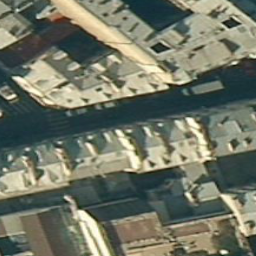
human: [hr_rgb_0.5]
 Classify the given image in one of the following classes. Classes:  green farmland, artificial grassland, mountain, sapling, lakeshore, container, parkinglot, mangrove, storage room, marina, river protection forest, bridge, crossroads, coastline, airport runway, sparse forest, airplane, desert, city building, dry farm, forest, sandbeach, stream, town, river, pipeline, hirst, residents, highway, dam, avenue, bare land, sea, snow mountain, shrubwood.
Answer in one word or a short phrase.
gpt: city building